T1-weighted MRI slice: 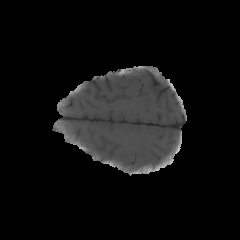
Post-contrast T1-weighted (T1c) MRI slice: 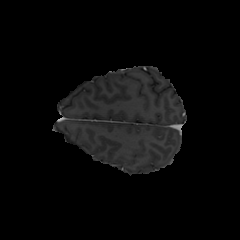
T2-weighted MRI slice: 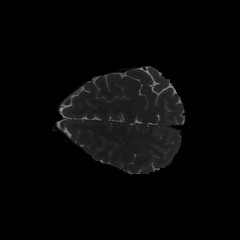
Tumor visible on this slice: no